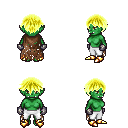
a pixel art fantasy rpg character, female body template, orc, green skin, brown tattered cape, white pants, gold short bangs hairstyle, metal gloves, gold boots, four views (front, back, left, right), 2x2 character sprite sheet, small pixel art, hard edges, no anti-aliasing